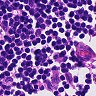
Metastatic tissue present: no